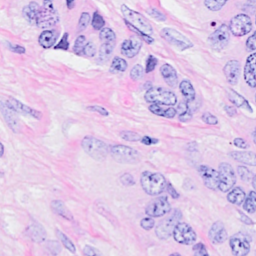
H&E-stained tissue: Breast